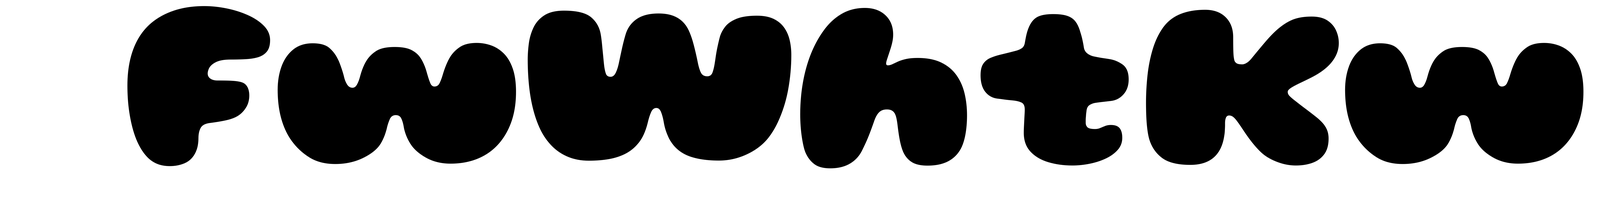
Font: Gluten_Black